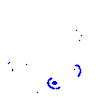
Particle: electron